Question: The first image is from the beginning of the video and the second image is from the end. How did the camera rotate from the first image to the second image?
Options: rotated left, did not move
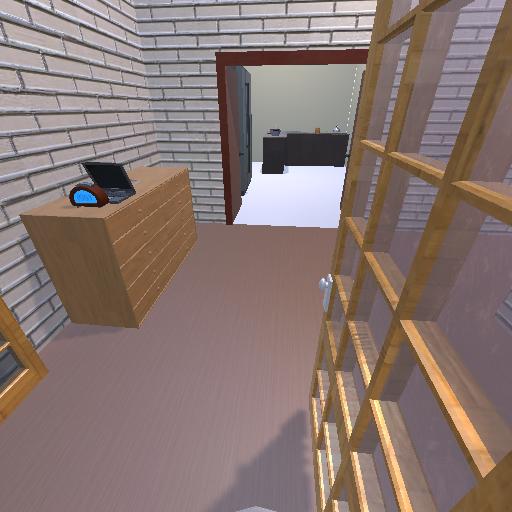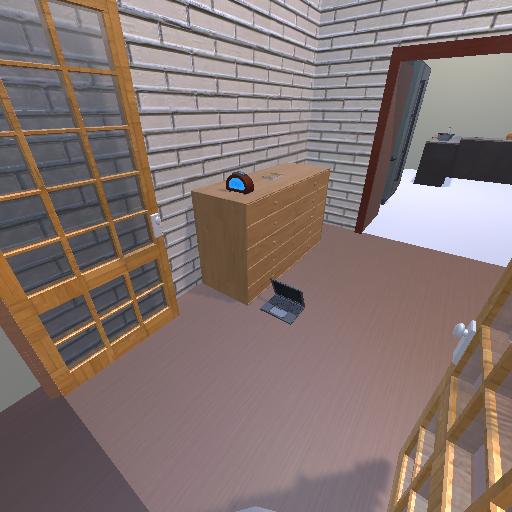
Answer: rotated left